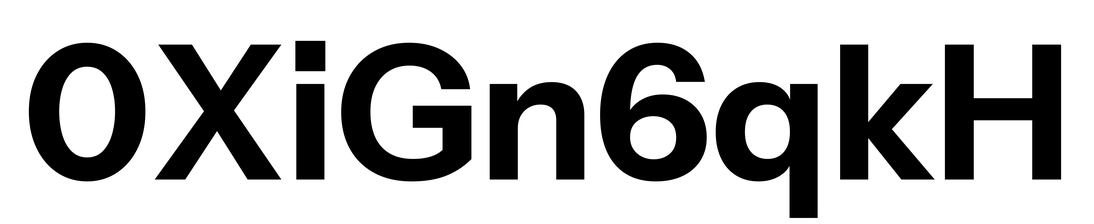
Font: InstrumentSans_Bold